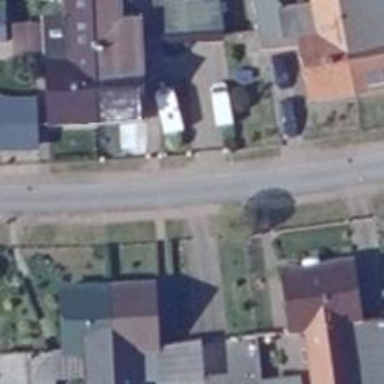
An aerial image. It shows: Living street.